Brain MRI study timepoint: followup_recurrence
T1CE (contrast-enhanced T1) slice:
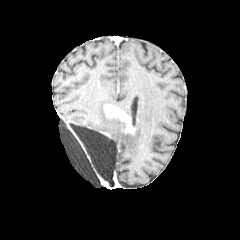
T2-FLAIR slice:
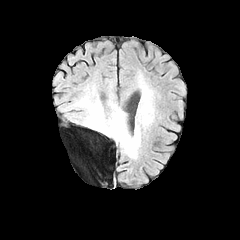